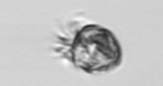
Label: Ciliophora